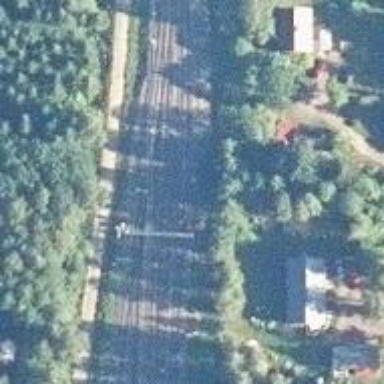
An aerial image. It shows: Railway signal.